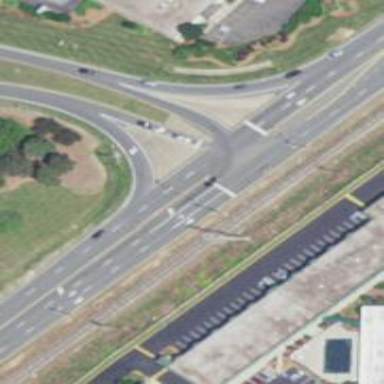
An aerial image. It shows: Primary link highway.